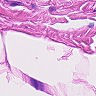
Metastatic tissue present: no